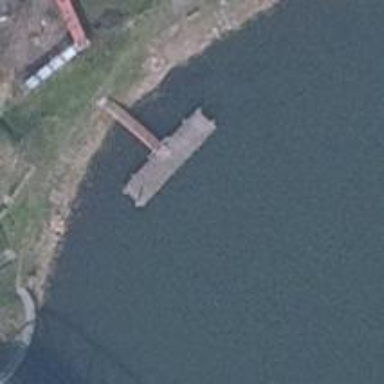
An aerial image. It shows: Man-made pier.